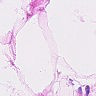
Metastatic tissue present: no